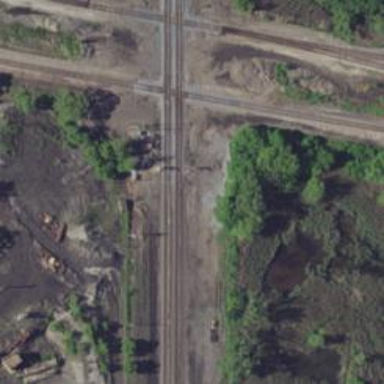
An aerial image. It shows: Junction on the railway.